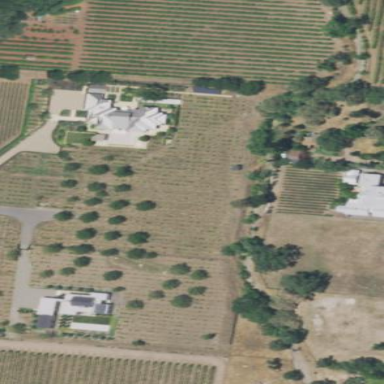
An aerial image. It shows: Vineyard where grapes are grown.